Interaction volume radius: 5 \u00c5
Interaction volume height: 20 \u00c5
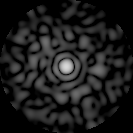
Disorder parameter: 0.8326